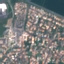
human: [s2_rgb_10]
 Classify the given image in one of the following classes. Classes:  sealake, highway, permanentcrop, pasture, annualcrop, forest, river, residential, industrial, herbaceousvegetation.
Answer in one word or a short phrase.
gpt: Residential